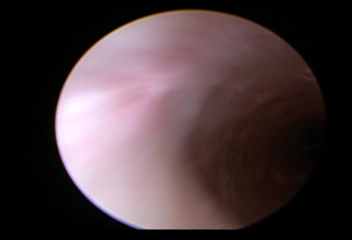
Modality: WLC
Class: Normal mucosa
Bladder cancer association: No